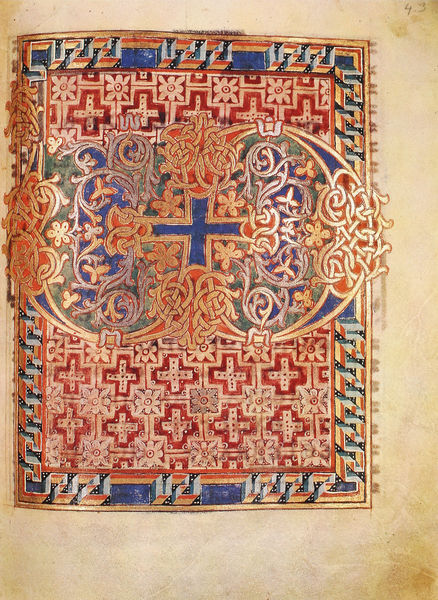
Titel: Sakramentar aus Petershausen
Standort: Herkunftsort: Reichenau (EU - D - BW)
Institution: Heidelberg, Universitätsbibliothek
Schlagwörter: blau, grün, blumen, bunt, rot, muster, ornament, knoten, gold, ranken, dekoration, symmetrie, floral, buch, kreuz, religion, initialen, pergament, kreuze, viereck, meander, handschrift, mäander, flechtwerk, kreut, keltisch, buchmalerei, irisch, illumination, pegament